Question: How can i display data in the form of table in the 'FastReport' ?
I mean ,I want to create a report like this : (with tabular format).

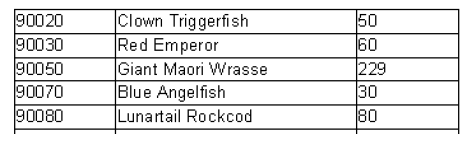
Answer: It will be possible using 'Framing' Property of Memos.